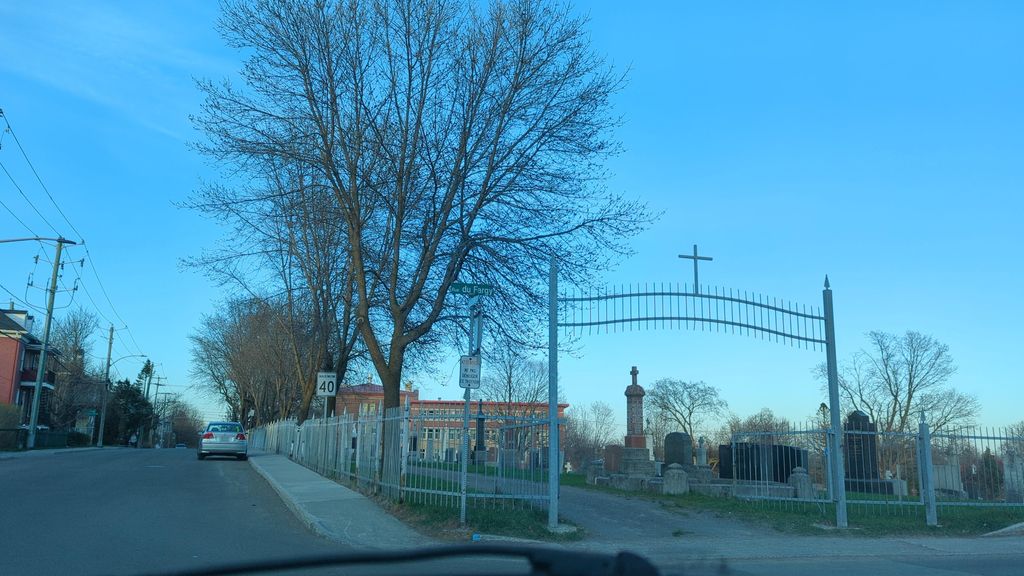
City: quebec_city